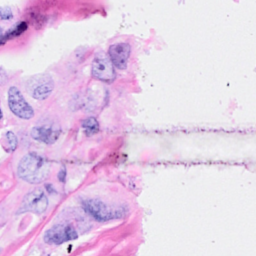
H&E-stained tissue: Breast